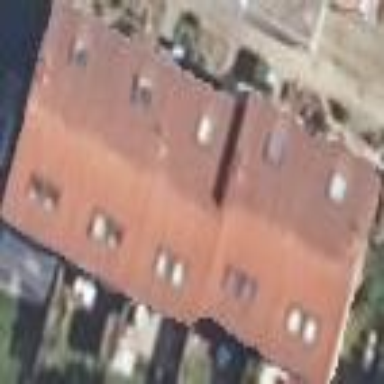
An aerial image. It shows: Terrace building.